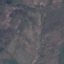
Land use / land cover: HerbaceousVegetation